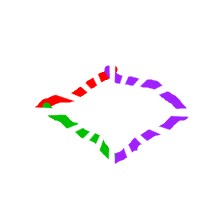
Shape: rhombus